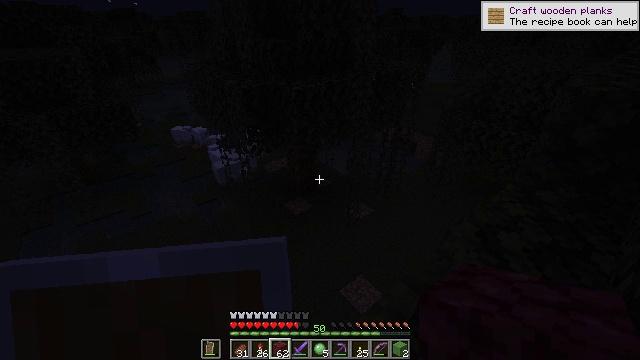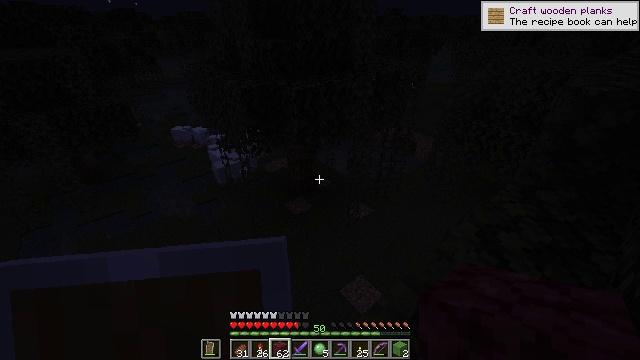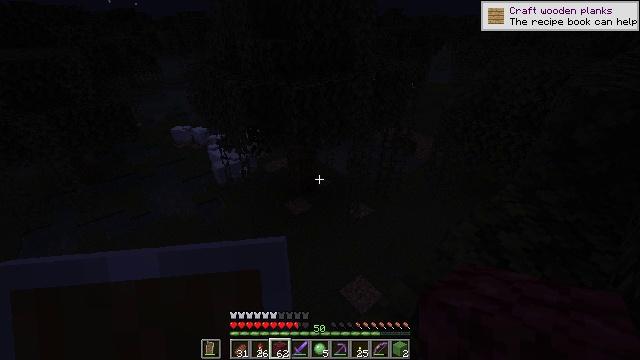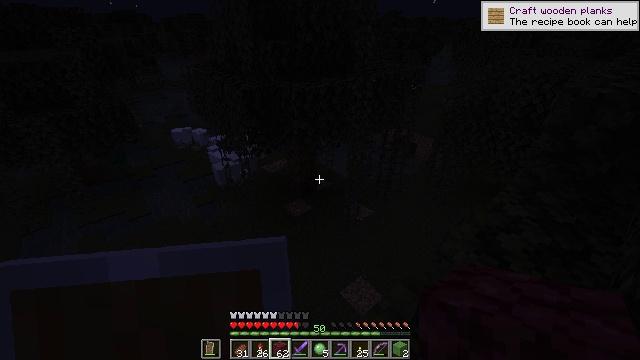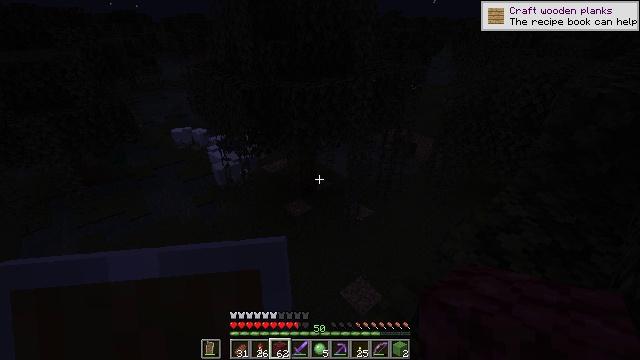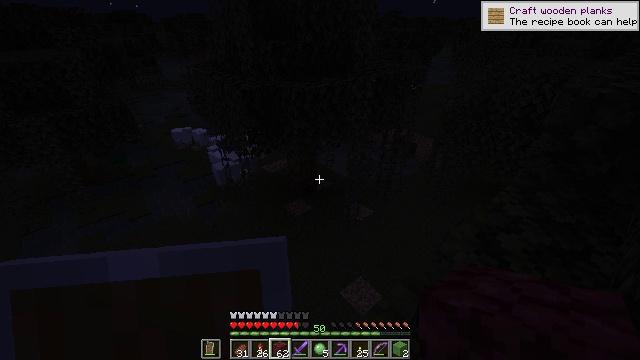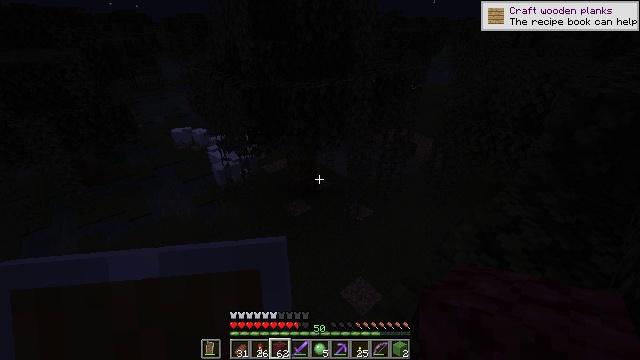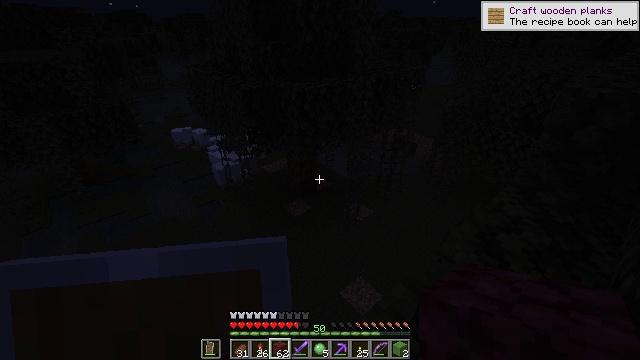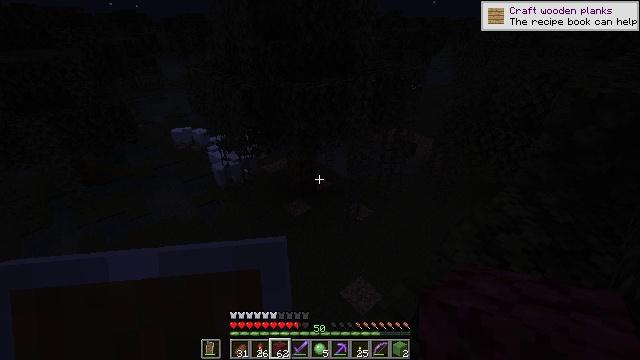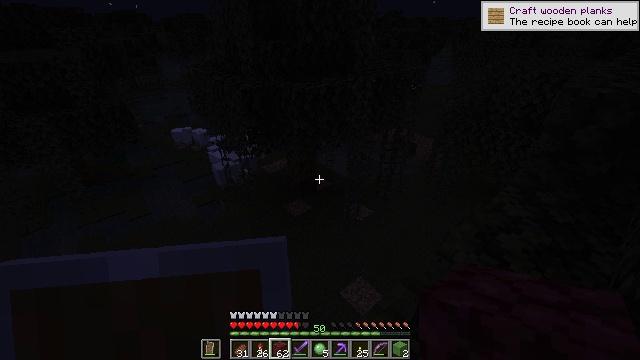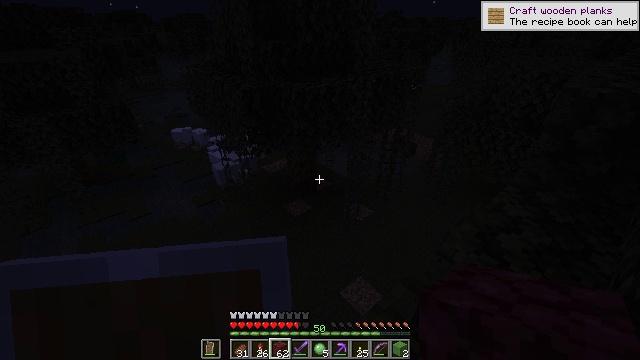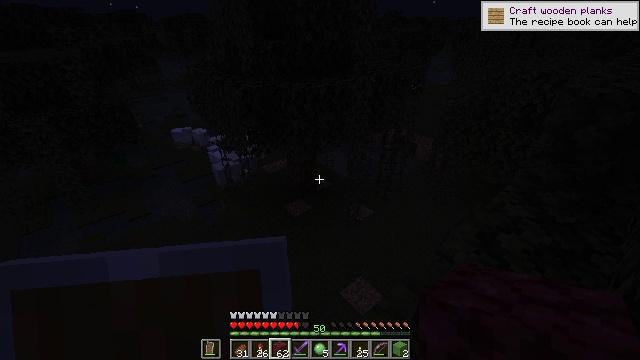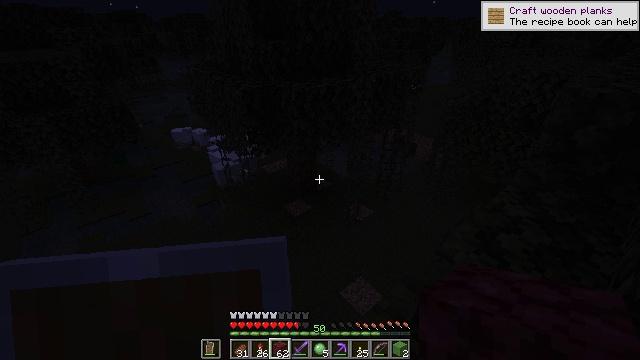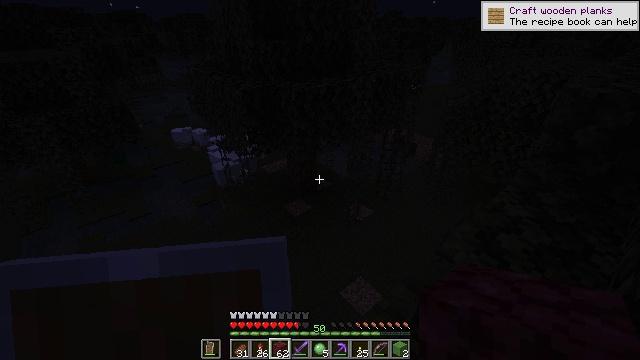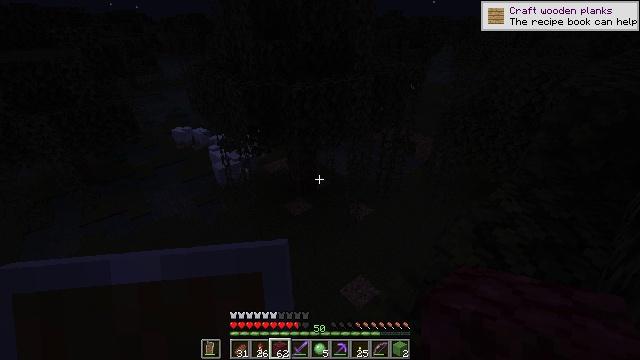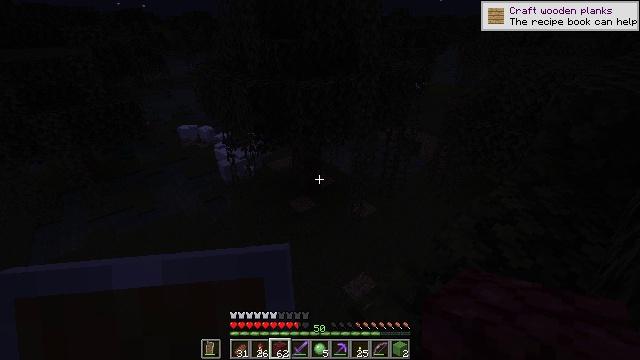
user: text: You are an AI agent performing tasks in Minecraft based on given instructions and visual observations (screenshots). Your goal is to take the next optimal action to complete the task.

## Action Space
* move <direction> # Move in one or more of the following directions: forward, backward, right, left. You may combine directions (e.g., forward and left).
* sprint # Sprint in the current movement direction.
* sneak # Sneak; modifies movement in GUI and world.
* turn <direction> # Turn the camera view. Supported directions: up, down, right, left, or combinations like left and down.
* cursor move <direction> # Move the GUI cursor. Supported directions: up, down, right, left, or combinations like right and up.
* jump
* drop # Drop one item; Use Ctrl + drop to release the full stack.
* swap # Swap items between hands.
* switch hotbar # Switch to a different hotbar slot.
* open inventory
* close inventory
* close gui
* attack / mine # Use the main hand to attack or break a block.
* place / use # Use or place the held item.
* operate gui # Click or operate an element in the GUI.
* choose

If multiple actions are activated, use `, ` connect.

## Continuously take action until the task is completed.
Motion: motion action
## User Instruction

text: Hunt mobs.
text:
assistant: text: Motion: no_op
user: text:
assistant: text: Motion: no_op
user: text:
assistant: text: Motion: no_op
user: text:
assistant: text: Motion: no_op
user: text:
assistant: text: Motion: no_op
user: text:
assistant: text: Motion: no_op
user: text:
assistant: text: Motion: no_op
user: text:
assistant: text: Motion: no_op
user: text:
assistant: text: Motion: no_op
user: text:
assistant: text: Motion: no_op
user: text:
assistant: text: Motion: no_op
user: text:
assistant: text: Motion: no_op
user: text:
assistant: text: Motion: no_op
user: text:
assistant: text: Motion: move back
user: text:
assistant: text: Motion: move back, turn left
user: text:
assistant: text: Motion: move back
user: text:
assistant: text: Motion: move back
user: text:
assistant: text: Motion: move back, turn left
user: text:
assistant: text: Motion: turn left
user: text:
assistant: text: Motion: turn left
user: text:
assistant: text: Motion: turn left
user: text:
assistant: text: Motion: turn left
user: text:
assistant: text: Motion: no_op
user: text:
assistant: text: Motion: no_op
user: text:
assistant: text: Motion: no_op
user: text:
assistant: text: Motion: no_op
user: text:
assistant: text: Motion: no_op
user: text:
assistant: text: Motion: no_op
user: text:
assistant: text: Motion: no_op
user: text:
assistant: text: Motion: no_op